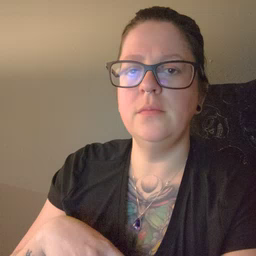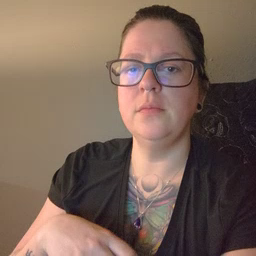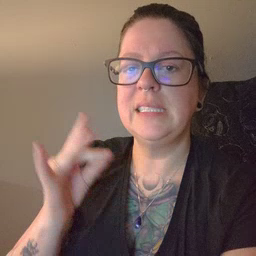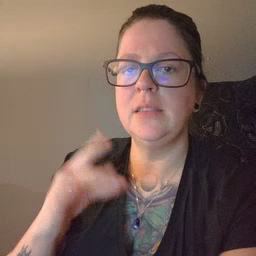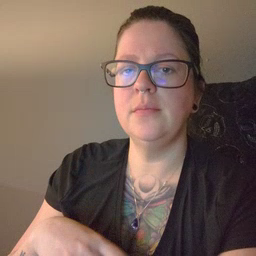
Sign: sticky